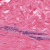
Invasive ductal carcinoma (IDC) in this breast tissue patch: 0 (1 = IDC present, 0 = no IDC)